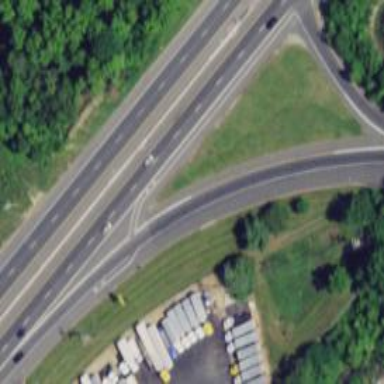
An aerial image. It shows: Trunk link highway with asphalt surface.